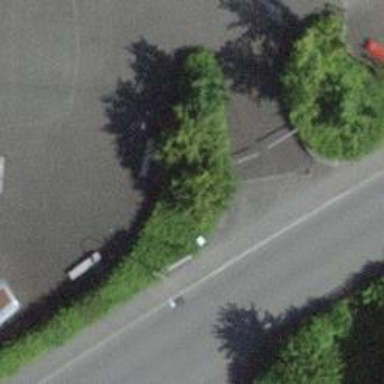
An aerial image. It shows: Hedge barrier.